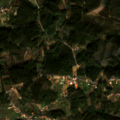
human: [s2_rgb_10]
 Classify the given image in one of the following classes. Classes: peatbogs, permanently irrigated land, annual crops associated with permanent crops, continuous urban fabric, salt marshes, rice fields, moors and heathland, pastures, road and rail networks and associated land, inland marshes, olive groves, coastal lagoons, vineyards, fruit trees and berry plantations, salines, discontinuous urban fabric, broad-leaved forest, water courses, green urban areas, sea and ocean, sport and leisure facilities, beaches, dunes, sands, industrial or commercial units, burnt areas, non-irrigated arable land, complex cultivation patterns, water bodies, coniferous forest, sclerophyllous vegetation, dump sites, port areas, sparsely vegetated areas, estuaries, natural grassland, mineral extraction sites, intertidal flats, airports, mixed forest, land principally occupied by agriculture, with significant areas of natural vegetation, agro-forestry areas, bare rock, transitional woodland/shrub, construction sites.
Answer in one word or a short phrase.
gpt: annual crops associated with permanent crops, complex cultivation patterns, mixed forest